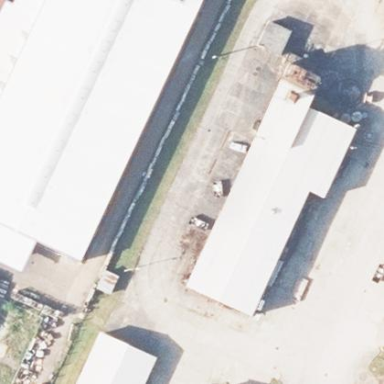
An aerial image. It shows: Industrial building.